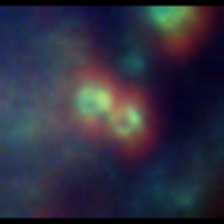
Taxon: Diatom_aggregate
Group: Diatoms